Chest X-ray. View position: PA
Patient age: 30
Patient sex: F
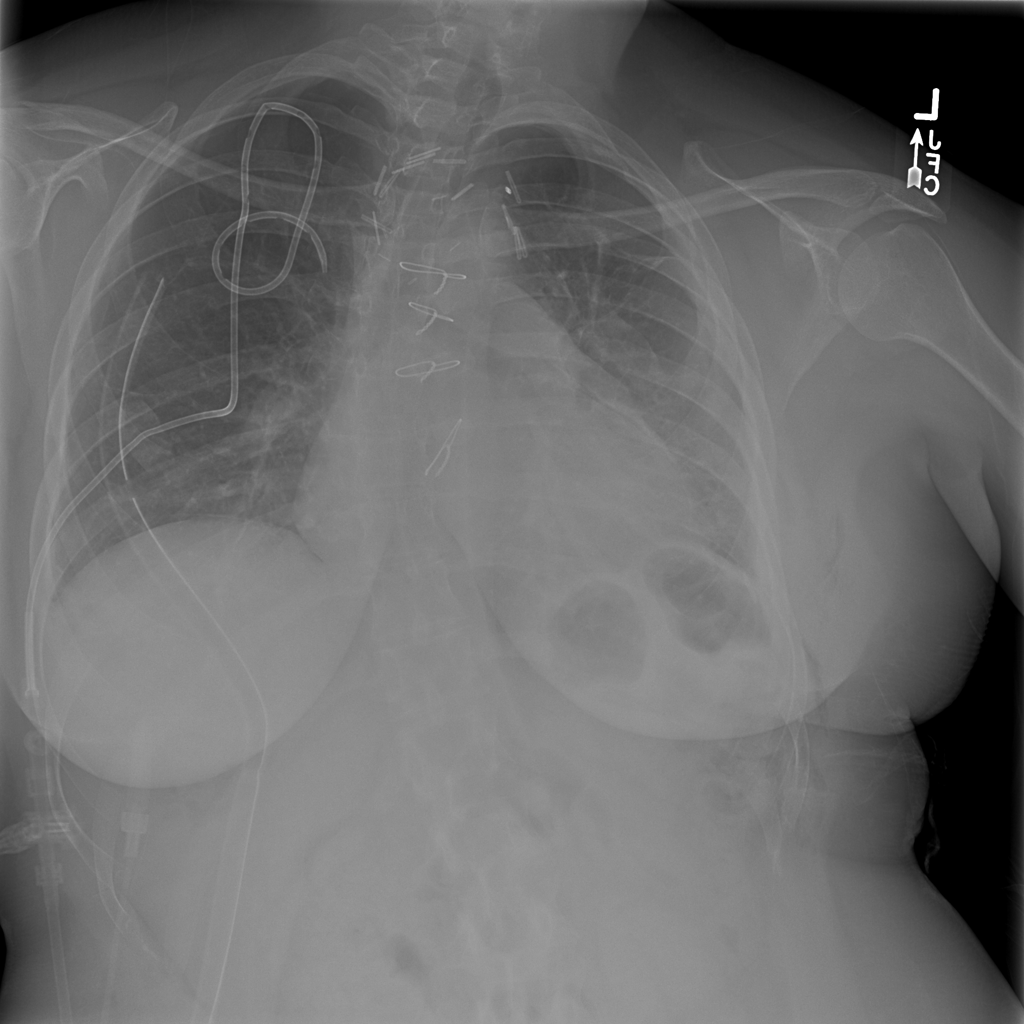
Finding: Pneumothorax